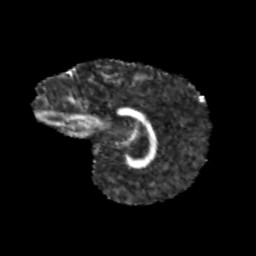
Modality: FA
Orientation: sagittal
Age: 9
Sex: male
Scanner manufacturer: siemens
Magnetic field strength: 3 T
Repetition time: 3.8 s
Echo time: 0.07 s